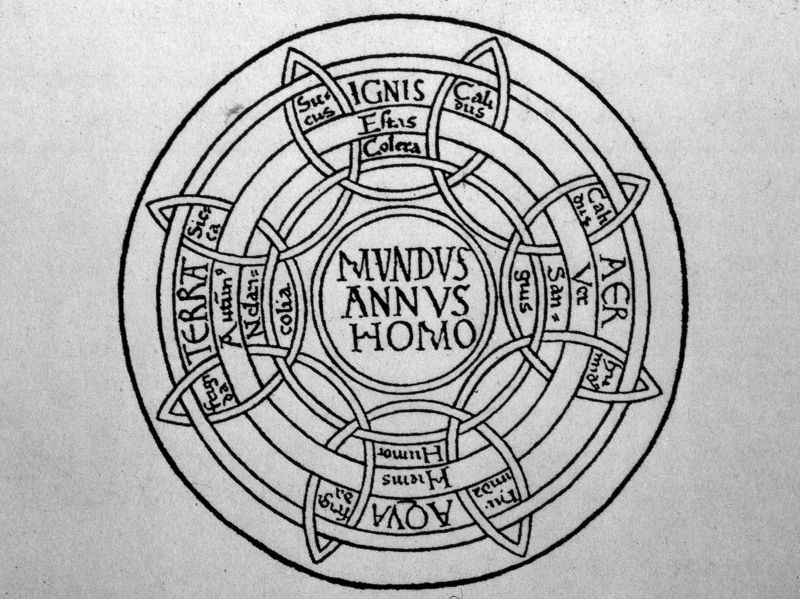
Titel: De natura rerum XI Druck in Augsburg
Künstler: Isidor von Sevilla
Schlagwörter: feuer, wasser, schwarz, zeichnung, muster, knoten, mensch, stein, erde, kreis, schrift, luft, inschrift, vier, text, kreise, namen, jahr, mandel, siegel, mandala, emblem, verspielt, konzentrisch, latein, aqua, elemente, rune, aer, oktoberfest, maya, temperamente, homo, terra, annus, estas, ignis, high energy, mundus, bignette, sangus